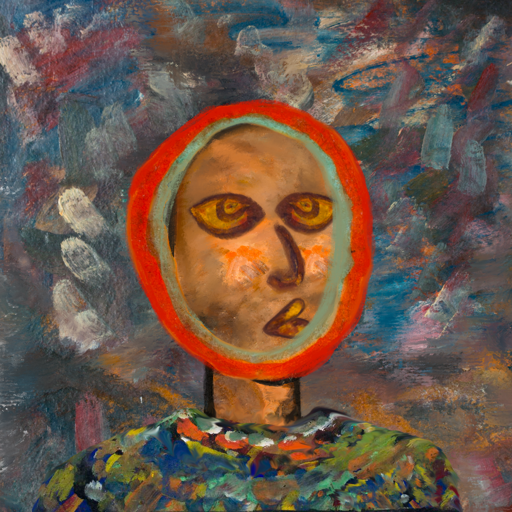
Background: Boggyland, Head And Neck Side: Gypsy_Queen, Face Side: Comrade, Bust: An_Impression, Hair Side: Sisters, Head Accessory: Blank, Second Necklace: Blank, Necklace: Blank, Baby: Blank